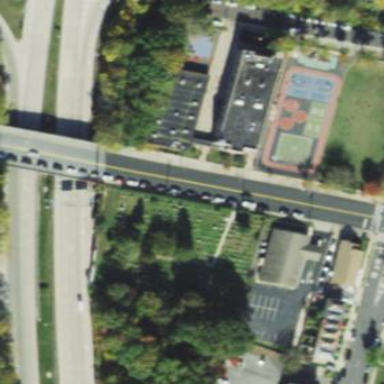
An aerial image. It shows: Cemetery.